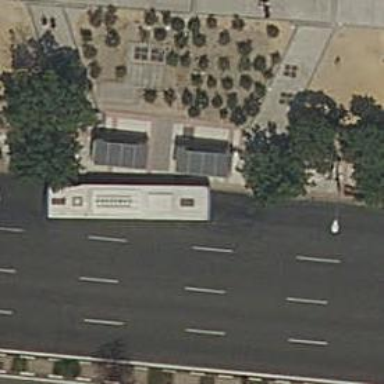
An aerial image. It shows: Bus stop with platform for public transport.